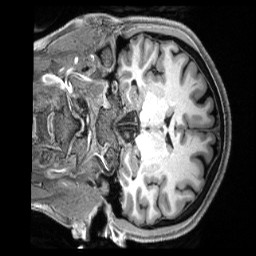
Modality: T1w
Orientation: coronal
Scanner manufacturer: siemens
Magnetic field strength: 3 T
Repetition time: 2.5 s
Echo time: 0.00231 s